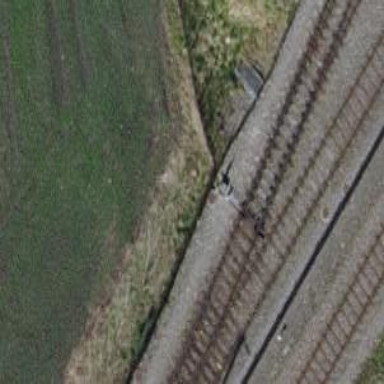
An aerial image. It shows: Railway switch.